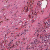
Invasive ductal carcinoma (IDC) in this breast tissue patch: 0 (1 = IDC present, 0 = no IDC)